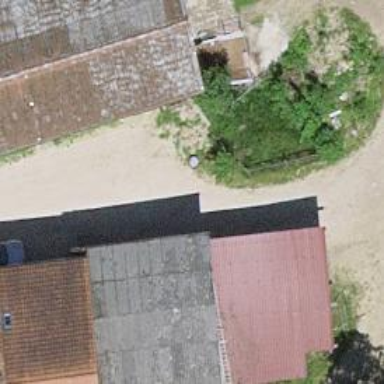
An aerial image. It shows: Farm shop.